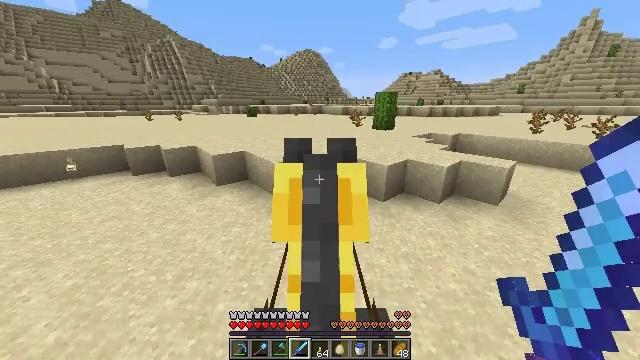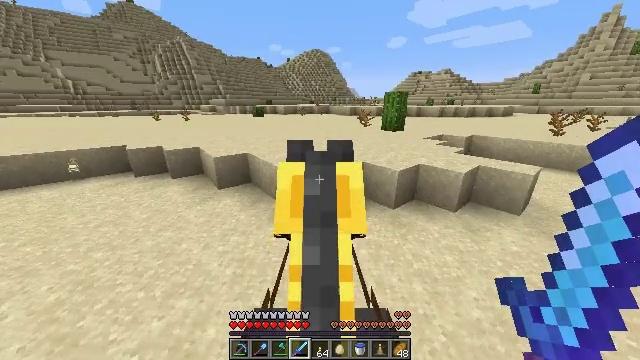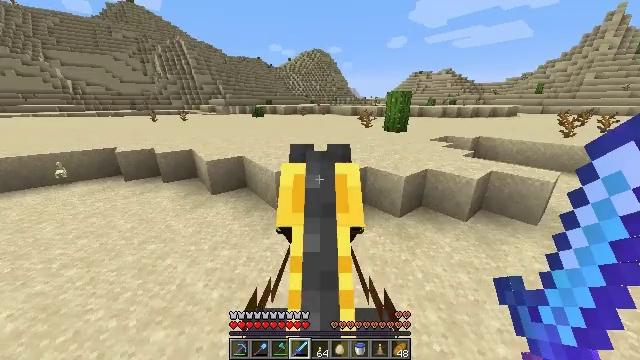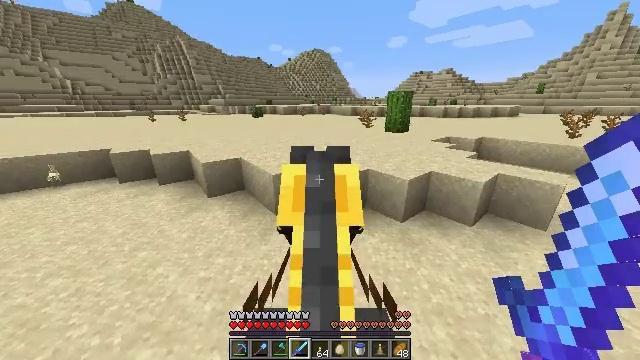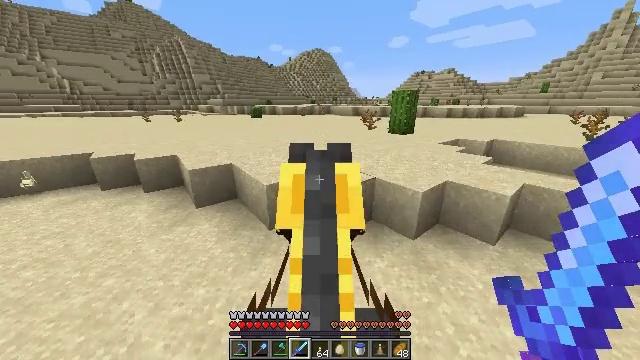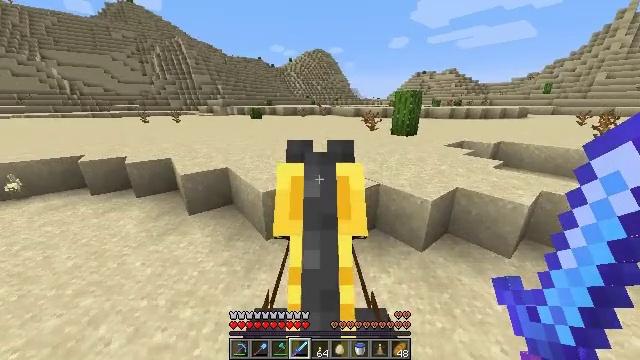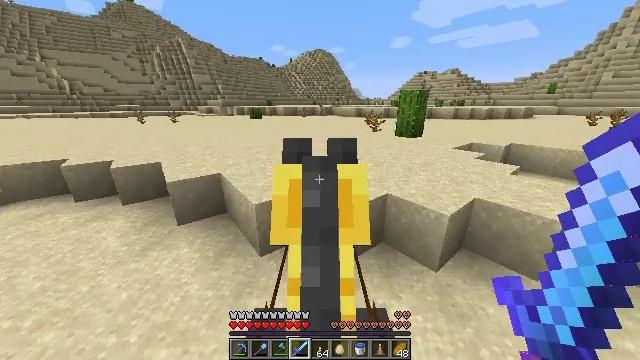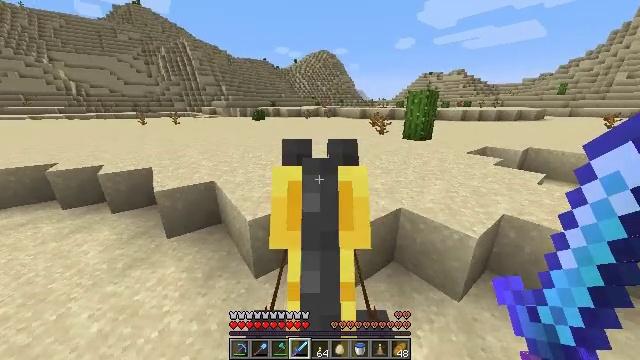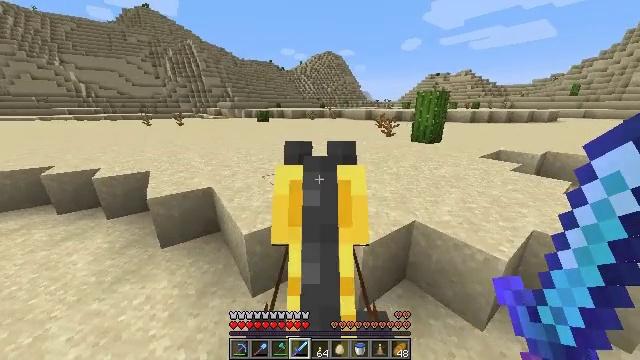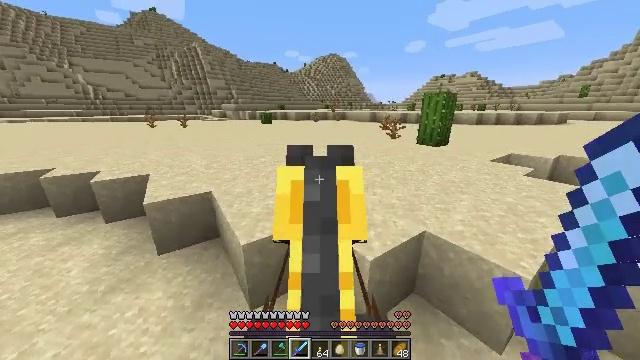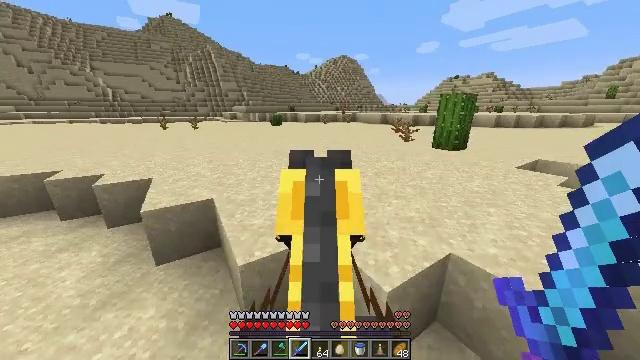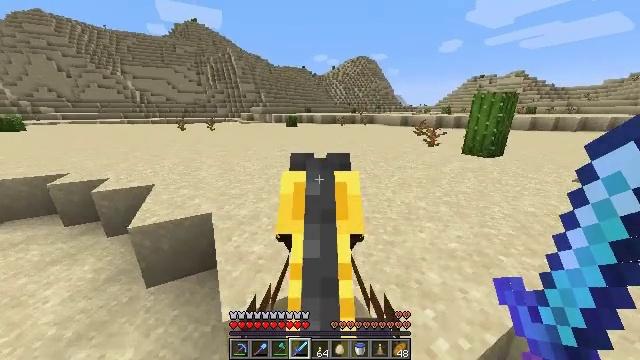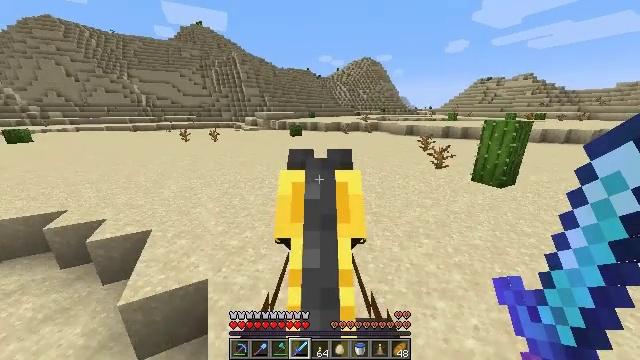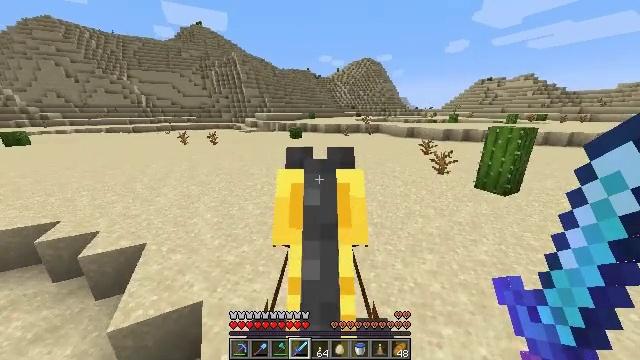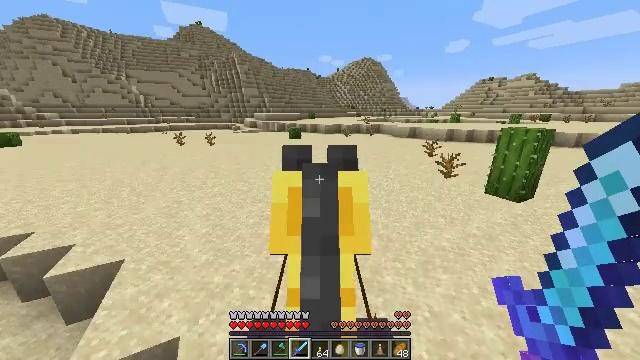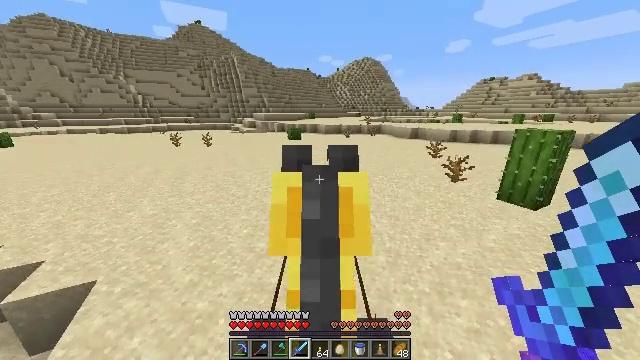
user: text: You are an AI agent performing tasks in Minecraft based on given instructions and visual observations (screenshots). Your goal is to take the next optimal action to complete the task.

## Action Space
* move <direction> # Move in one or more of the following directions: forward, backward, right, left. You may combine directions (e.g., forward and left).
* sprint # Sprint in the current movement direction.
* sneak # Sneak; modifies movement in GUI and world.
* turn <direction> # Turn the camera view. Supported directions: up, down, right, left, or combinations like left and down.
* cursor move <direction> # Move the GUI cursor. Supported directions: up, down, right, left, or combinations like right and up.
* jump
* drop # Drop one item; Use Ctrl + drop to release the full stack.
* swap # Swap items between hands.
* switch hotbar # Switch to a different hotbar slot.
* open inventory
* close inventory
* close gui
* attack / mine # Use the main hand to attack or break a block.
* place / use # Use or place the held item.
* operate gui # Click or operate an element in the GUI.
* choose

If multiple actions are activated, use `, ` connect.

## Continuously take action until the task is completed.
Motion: motion action
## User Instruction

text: Collect sandstone by mining.
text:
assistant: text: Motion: move forward, sprint
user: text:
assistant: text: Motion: move forward, sprint
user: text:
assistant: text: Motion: move forward, sprint
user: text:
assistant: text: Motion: move forward, sprint
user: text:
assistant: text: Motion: move forward, sprint
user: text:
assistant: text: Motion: move forward, sprint
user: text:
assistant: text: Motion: move forward, sprint, turn left
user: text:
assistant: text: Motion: move forward, sprint, turn left
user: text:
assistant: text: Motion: move forward, sprint, turn left
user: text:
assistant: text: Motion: move forward, sprint, turn left
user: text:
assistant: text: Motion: move forward, sprint, turn left
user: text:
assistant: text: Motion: move forward, sprint
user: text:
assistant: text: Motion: move forward, sprint
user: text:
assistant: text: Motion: move forward, sprint
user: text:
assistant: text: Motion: move forward, sprint
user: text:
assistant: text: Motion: move forward, sprint
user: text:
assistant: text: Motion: move forward, sprint
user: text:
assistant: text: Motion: move forward, sprint
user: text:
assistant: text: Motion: move forward, sprint
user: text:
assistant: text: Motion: move forward, sprint
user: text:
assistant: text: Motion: move forward, sprint
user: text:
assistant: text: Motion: move forward, sprint
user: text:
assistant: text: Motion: move forward, sprint
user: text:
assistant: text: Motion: move forward, sprint
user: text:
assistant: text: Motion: move forward, sprint
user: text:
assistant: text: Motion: move forward, sprint
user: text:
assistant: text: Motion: move forward, sprint
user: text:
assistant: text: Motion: move forward, sprint
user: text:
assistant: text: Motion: move forward, sprint
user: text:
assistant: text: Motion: move forward, sprint